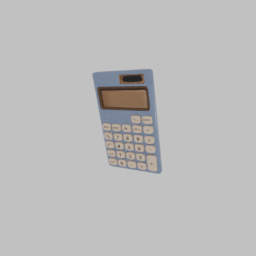
Label: electronics